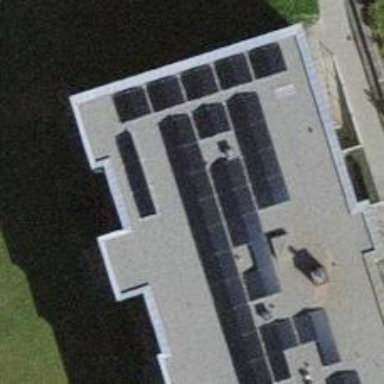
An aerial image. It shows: Solar power generator.